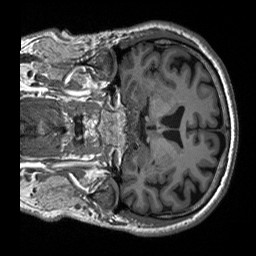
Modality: T1w
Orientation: coronal
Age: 56
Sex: male
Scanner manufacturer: siemens
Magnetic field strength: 3 T
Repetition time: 2.4 s
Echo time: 0.00226 s